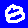
Digit: 8